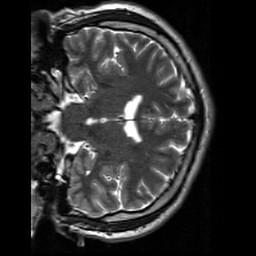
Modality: T2w
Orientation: coronal
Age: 28
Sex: male
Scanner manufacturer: siemens
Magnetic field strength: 3 T
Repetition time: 7 s
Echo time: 0.09 s